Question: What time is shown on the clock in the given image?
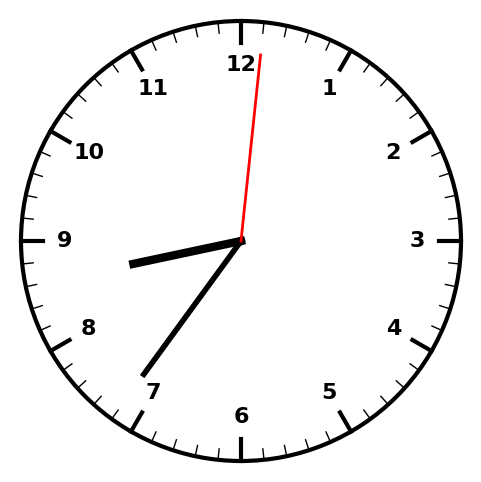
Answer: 08:36:01